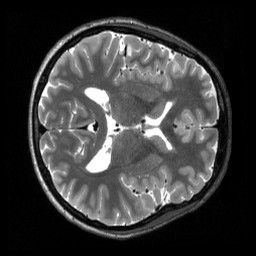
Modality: T2w
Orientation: axial
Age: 27
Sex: female
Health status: healthy
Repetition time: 3.2 s
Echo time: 0.563 s